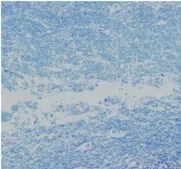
(I, J) Histological findings of Kluver-Barrera staining in the left hippocampus. Spongiosis and neuronal loss were observed.
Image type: pathology (immunostaining)